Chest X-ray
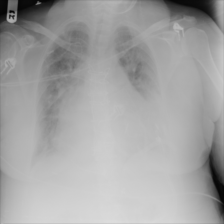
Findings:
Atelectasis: negative
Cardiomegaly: negative
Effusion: negative
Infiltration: negative
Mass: negative
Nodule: negative
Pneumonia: negative
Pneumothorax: negative
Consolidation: negative
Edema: negative
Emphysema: negative
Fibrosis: negative
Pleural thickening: negative
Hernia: negative